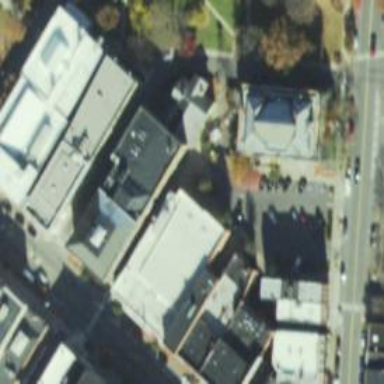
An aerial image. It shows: Theatre building.